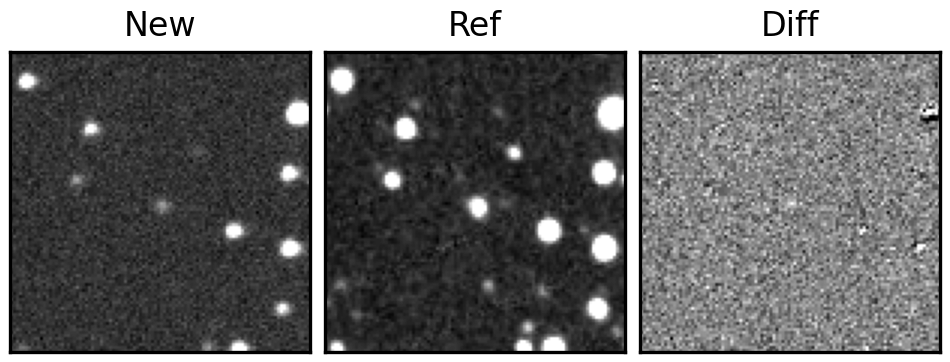
Label: real